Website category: sports
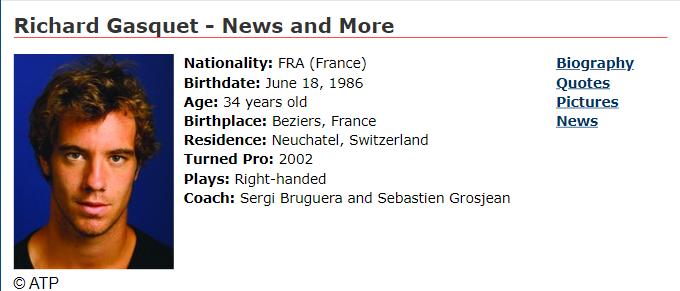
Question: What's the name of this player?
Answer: Richard Gasquet

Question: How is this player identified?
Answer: Richard Gasquet

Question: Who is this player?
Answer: Richard Gasquet

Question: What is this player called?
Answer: Richard Gasquet

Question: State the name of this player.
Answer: Richard Gasquet

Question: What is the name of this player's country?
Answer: FRA

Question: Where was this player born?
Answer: FRA

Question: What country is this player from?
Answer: FRA

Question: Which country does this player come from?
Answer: FRA

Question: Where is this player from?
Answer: FRA

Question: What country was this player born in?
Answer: FRA

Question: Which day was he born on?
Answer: June 18, 1986

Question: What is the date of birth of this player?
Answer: June 18, 1986

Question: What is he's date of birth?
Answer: June 18, 1986

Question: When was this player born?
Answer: June 18, 1986

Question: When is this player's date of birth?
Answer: June 18, 1986

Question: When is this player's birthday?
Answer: June 18, 1986

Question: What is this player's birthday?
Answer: June 18, 1986

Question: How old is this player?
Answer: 34 years old

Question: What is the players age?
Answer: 34 years old

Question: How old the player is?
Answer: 34 years old

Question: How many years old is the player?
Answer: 34 years old

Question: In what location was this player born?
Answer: Beziers, France

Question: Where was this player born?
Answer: Beziers, France

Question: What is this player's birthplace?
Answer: Beziers, France

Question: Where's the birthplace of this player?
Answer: Beziers, France

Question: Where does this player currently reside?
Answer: Neuchatel, Switzerland

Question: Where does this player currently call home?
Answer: Neuchatel, Switzerland

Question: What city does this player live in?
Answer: Neuchatel, Switzerland

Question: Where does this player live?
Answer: Neuchatel, Switzerland

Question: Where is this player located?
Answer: Neuchatel, Switzerland

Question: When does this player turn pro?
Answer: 2002

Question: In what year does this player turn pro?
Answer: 2002

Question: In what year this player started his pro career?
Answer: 2002

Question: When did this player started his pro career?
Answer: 2002

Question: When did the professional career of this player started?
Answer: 2002

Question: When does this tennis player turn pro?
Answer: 2002

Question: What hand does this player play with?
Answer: Right-handed

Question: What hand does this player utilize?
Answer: Right-handed

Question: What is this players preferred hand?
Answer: Right-handed

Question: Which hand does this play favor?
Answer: Right-handed

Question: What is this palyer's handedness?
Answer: Right-handed

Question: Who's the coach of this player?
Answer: Sergi Bruguera and Sebastien Grosjean

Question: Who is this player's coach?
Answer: Sergi Bruguera and Sebastien Grosjean

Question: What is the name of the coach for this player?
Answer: Sergi Bruguera and Sebastien Grosjean

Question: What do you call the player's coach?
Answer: Sergi Bruguera and Sebastien Grosjean